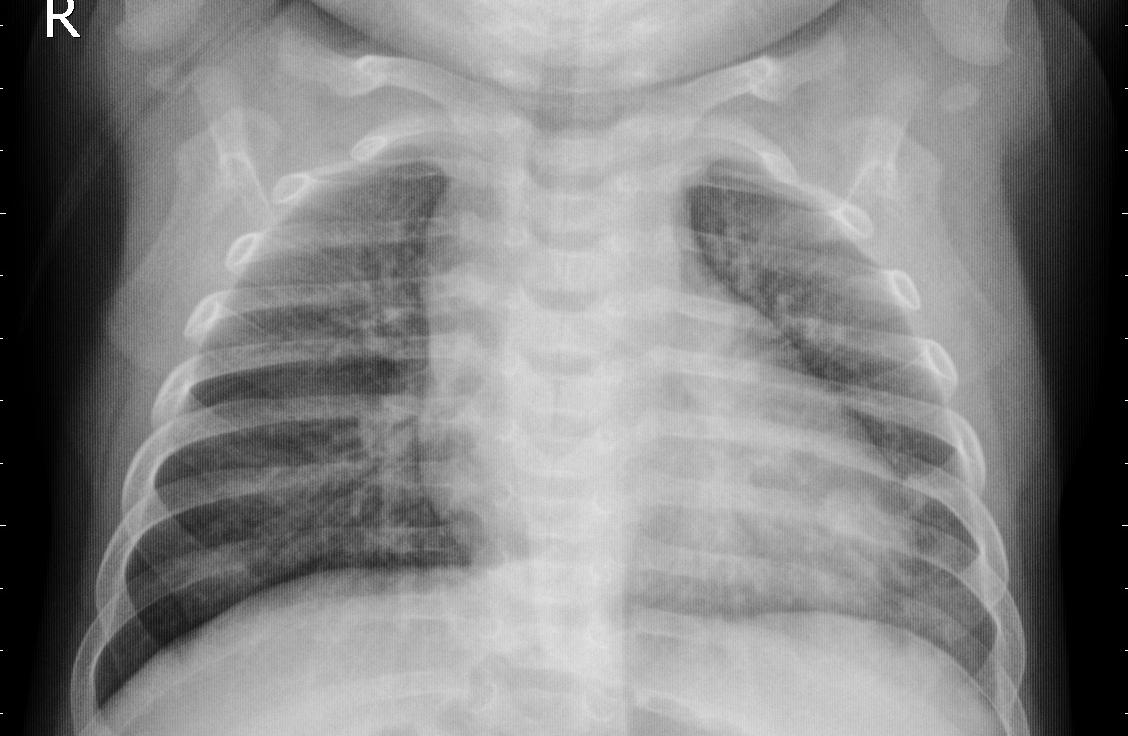
Diagnosis: PNEUMONIA